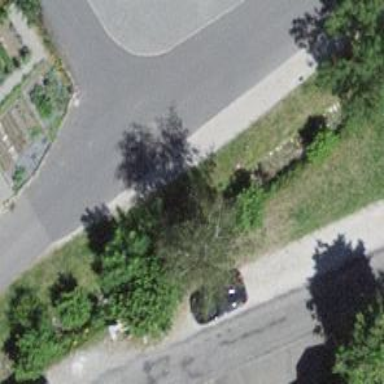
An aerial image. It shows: Residential road with asphalt surface.